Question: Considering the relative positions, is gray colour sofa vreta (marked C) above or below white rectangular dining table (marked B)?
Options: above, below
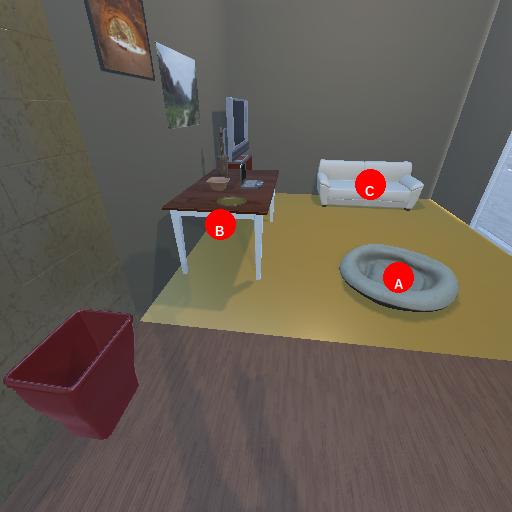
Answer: above